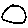
Label: circle